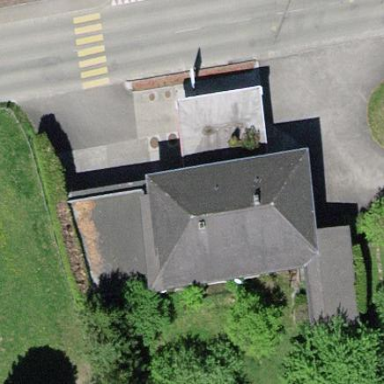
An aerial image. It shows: Building.